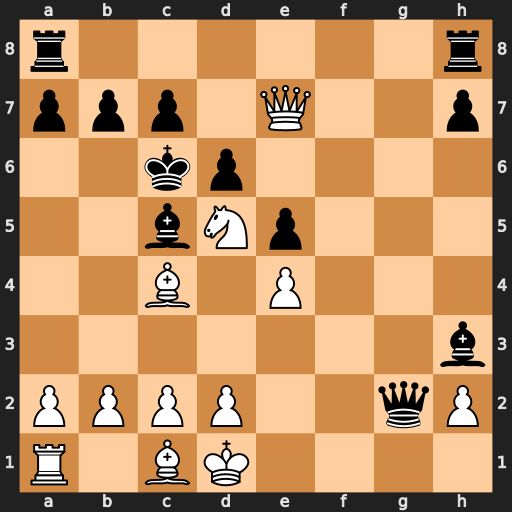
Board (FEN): r6r/ppp1Q2p/2kp4/2bNp3/2B1P3/7b/PPPP2qP/R1BK4
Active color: w
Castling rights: -
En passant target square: -
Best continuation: Qxc7#